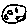
Label: moon